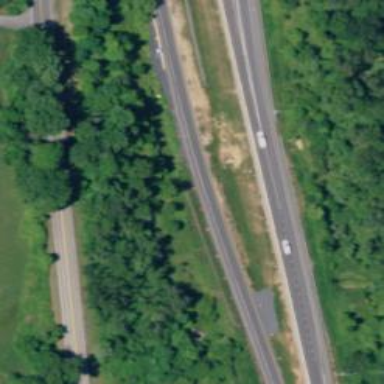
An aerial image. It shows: Expressway with asphalt surface classified as trunk highway.